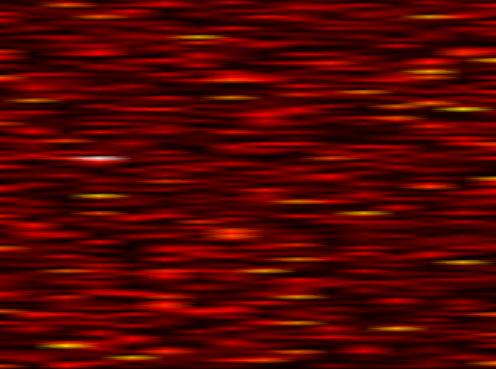
Label: FBMC